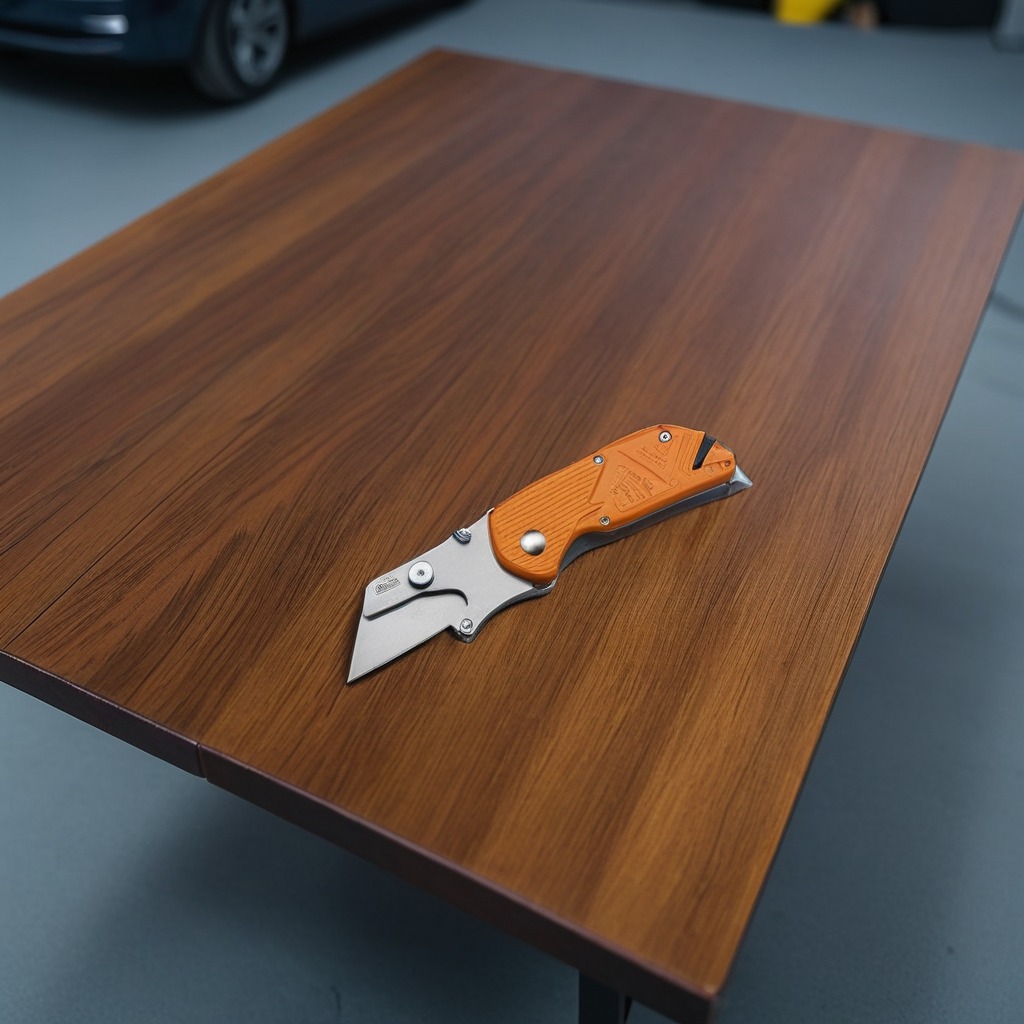
A utility knife lies on a old table with faint burn marks in a small garage at twilight.